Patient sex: F
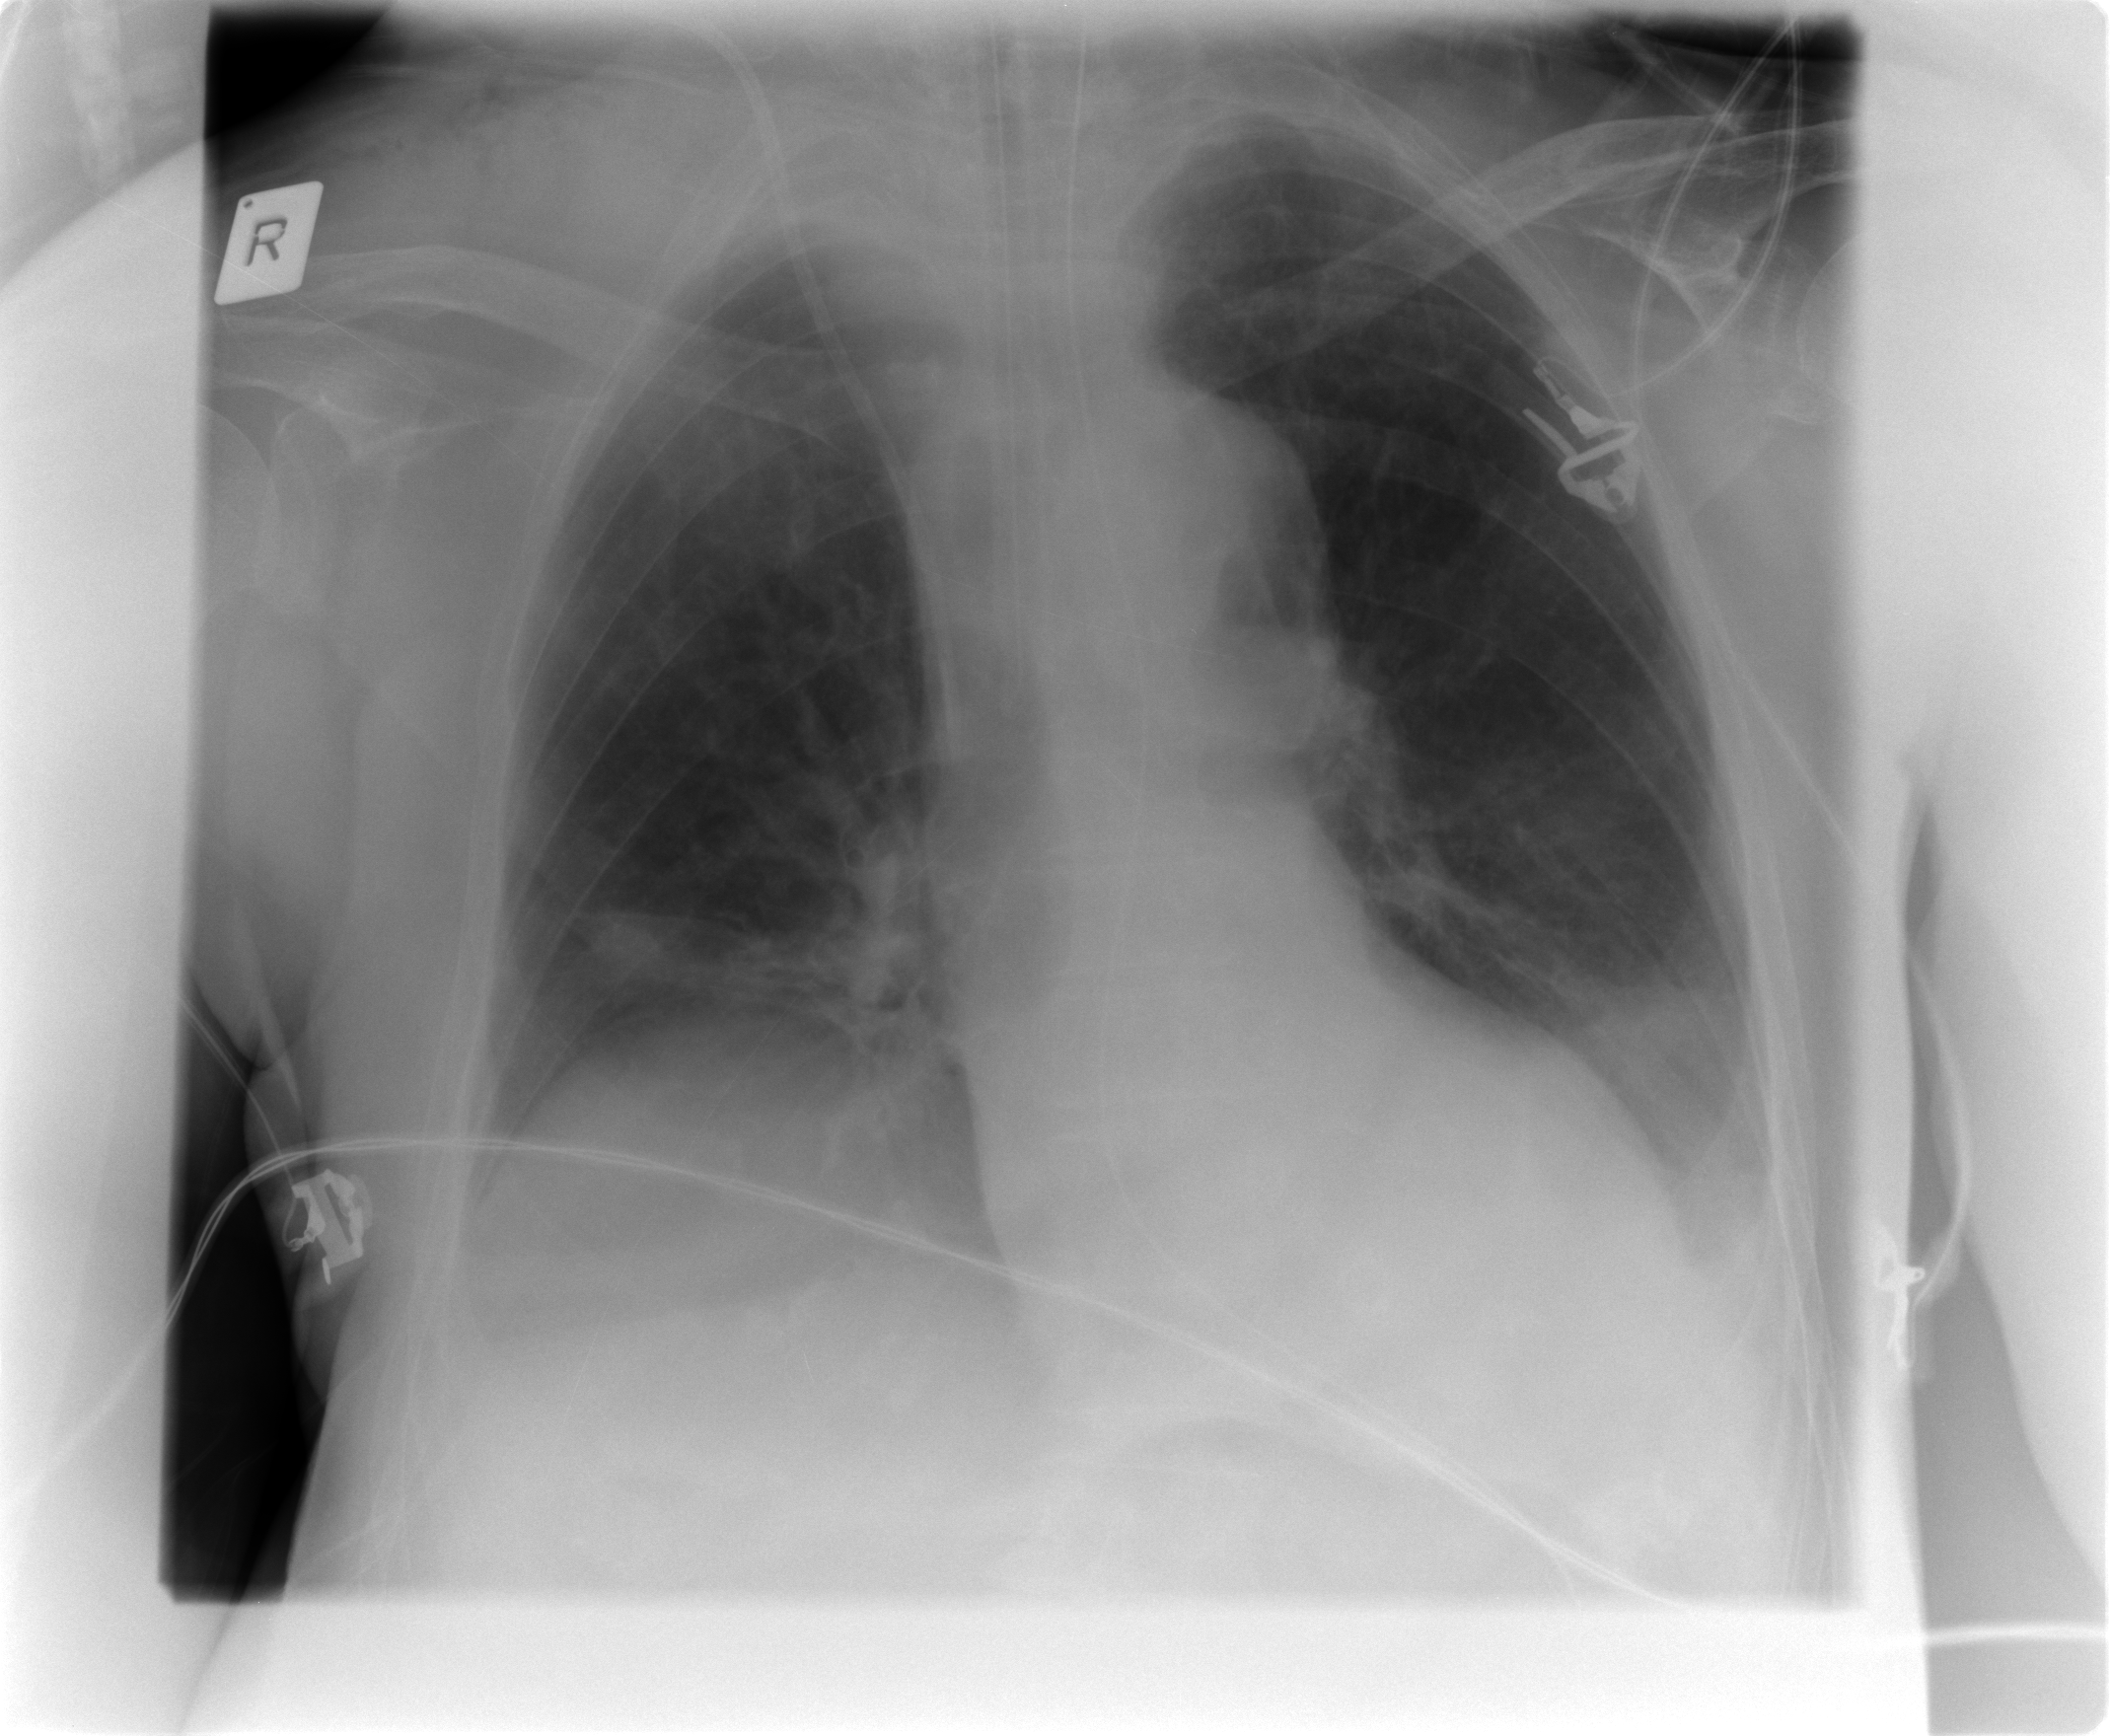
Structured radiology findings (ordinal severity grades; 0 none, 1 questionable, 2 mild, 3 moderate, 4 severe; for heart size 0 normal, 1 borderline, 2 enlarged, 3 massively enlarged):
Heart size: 0
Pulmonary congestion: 0
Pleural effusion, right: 1
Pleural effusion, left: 2
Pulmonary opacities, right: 0
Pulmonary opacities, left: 0
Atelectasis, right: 2
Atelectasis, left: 2